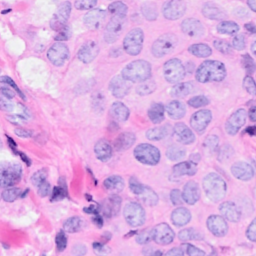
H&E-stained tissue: Breast